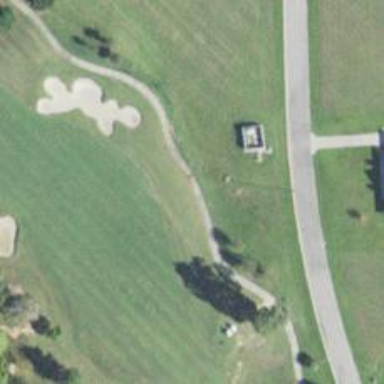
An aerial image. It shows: Path for both roads and golfers.